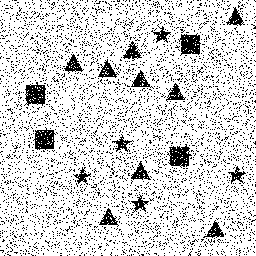
Squares: 4
Triangles: 9
Stars: 5
Total shapes: 18